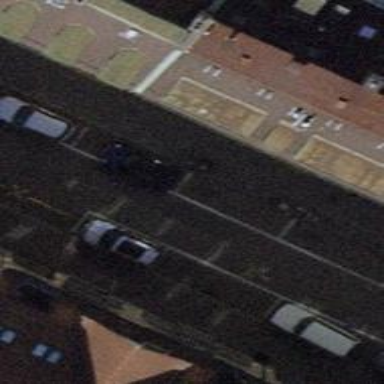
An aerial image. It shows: Parking lane.